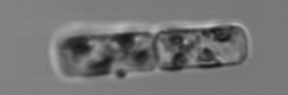
Label: Guinardia_delicatula